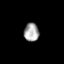
Tissue: prostate
Cell type: Myeloid cells
Senescence score: 0.7518
Nuclear area (px): 271
Mean DAPI intensity: 165.041